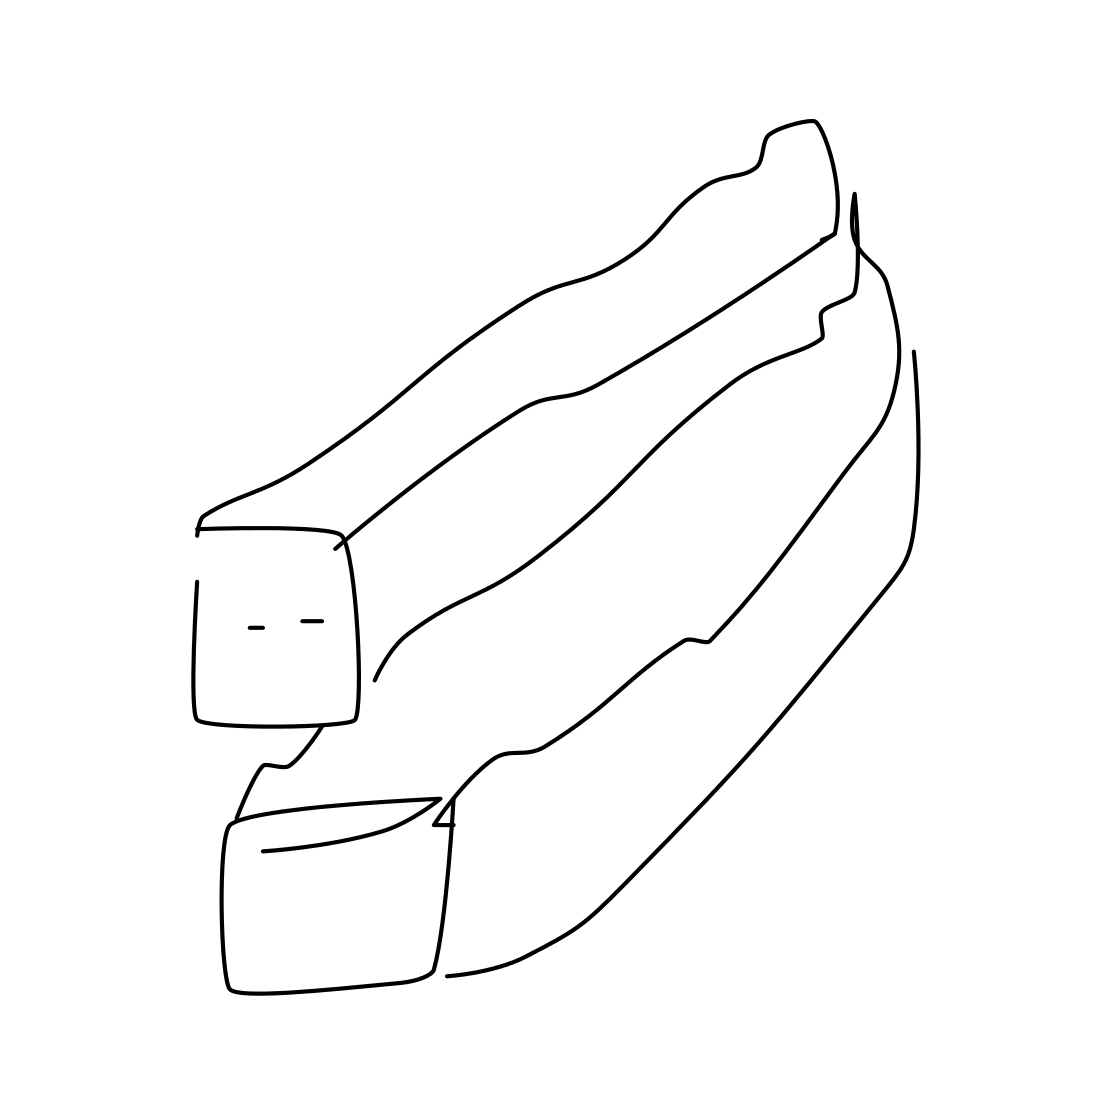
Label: stapler